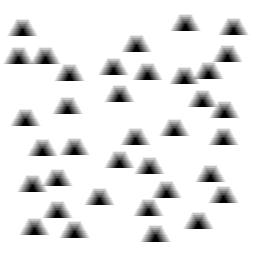
Squares: 0
Triangles: 36
Stars: 0
Total shapes: 36